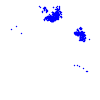
Particle: electron